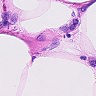
Metastatic tissue present: no